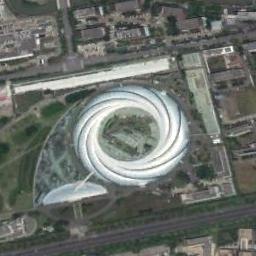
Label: stadium